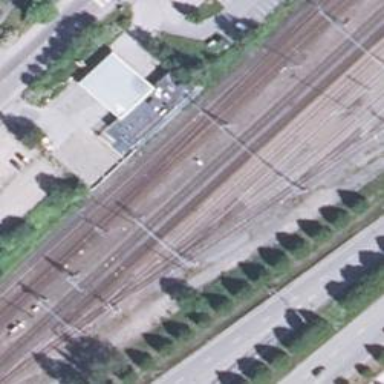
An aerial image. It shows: Railway signal.